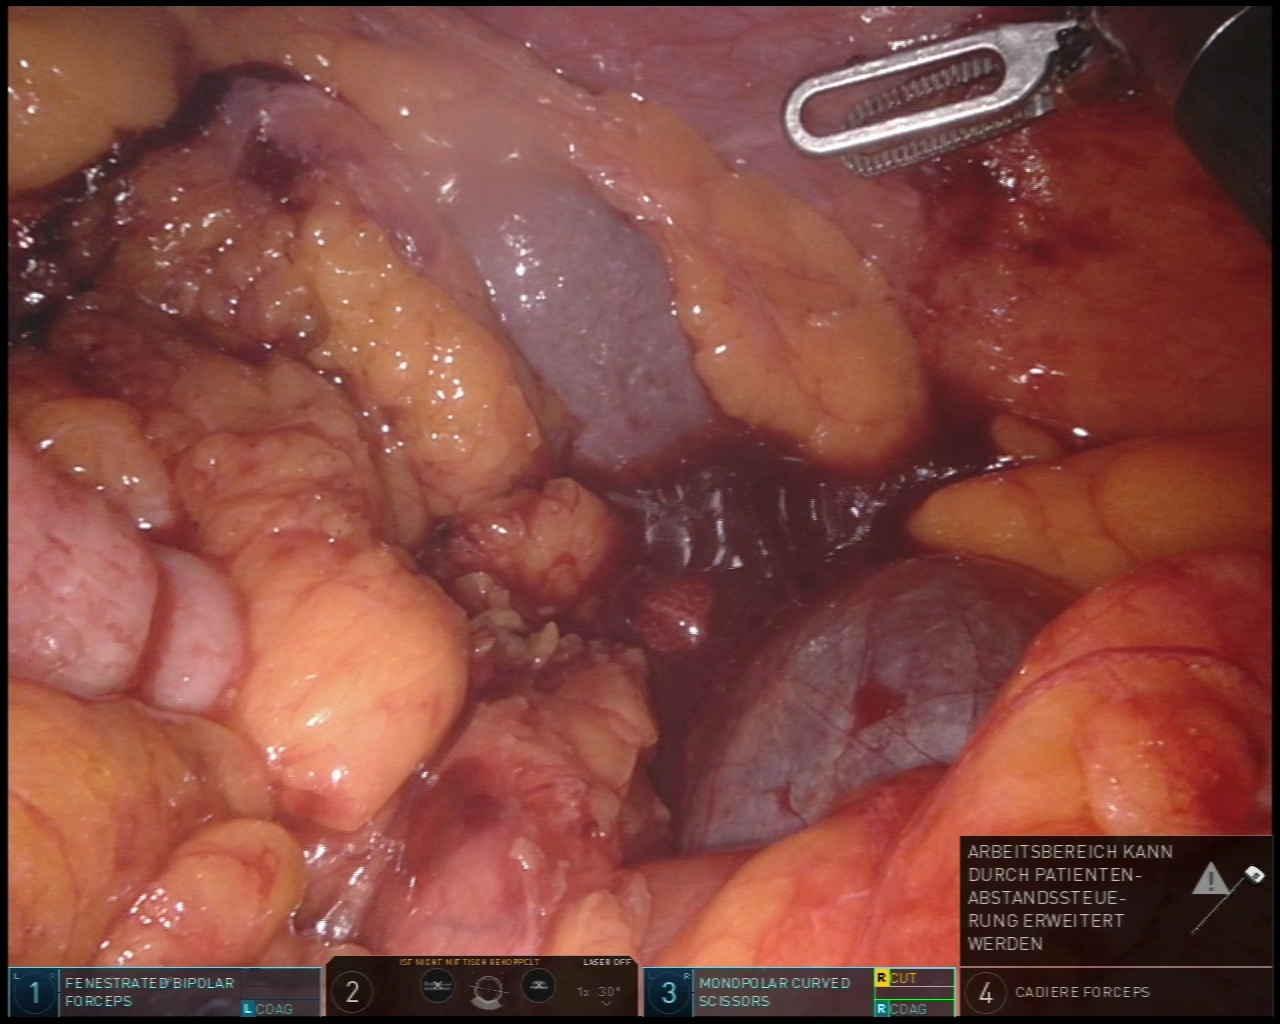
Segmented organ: spleen
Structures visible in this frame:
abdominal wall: yes
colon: yes
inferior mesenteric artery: no
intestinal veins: no
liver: no
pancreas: no
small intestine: no
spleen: yes
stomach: no
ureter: no
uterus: no
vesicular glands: no